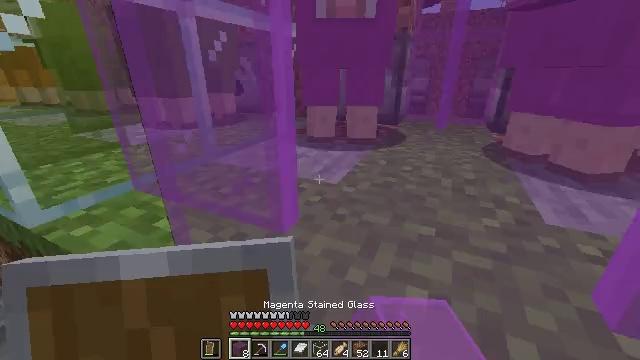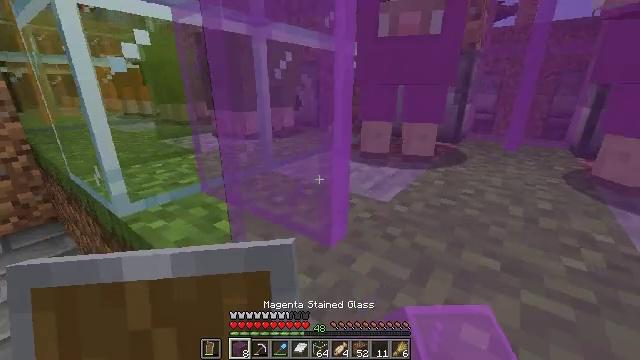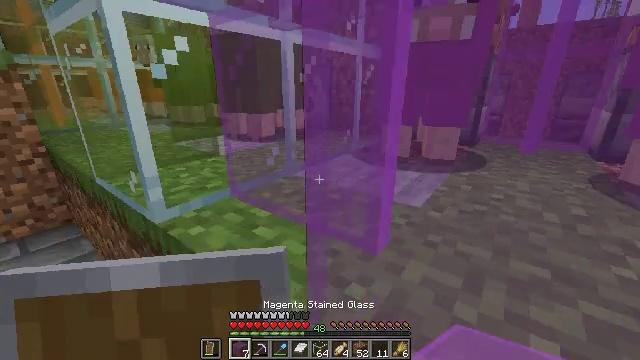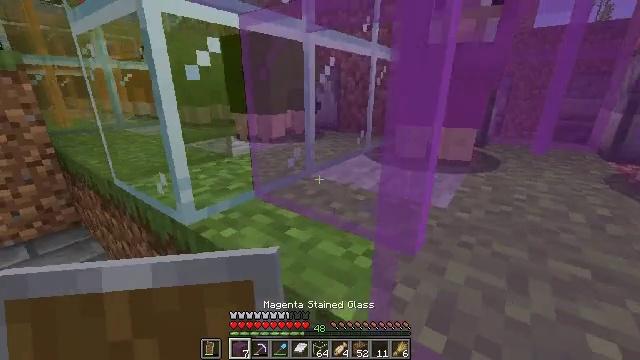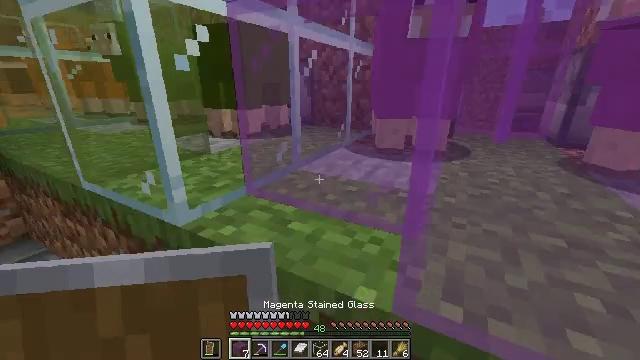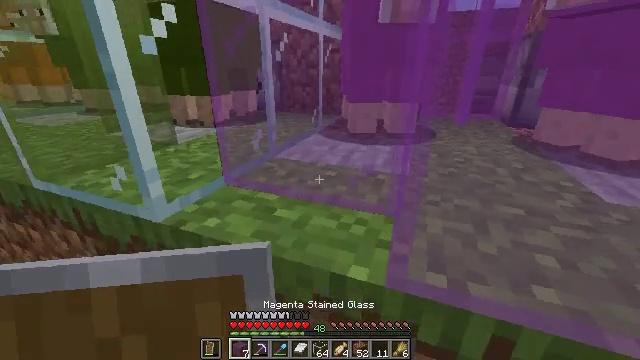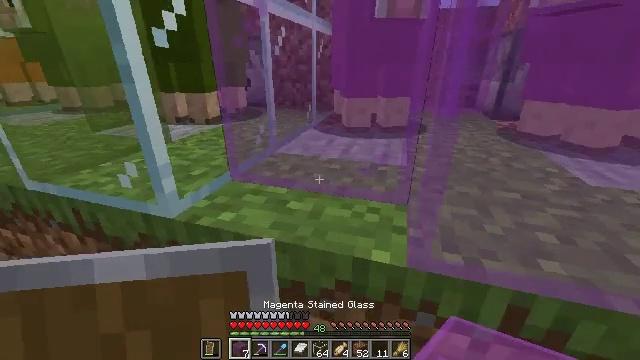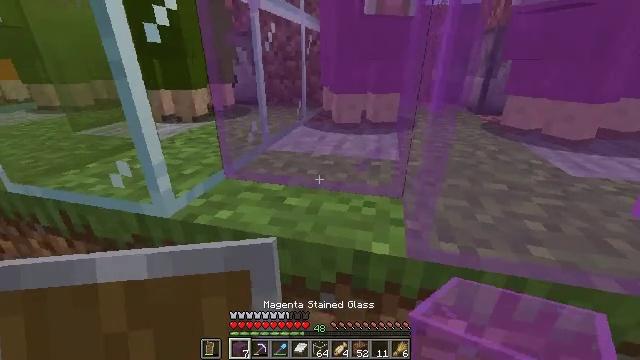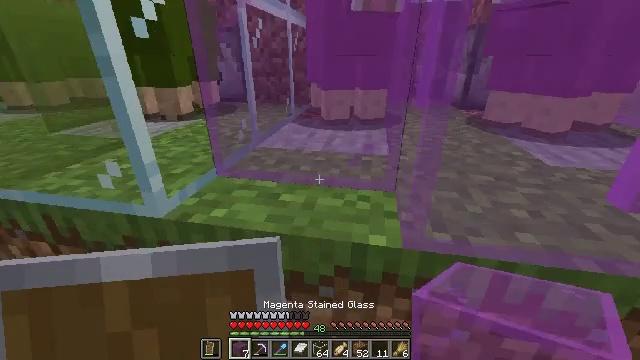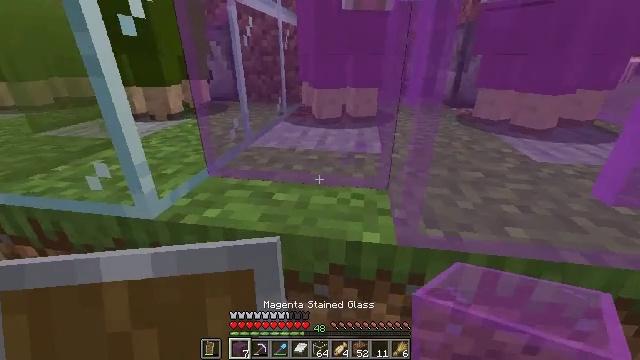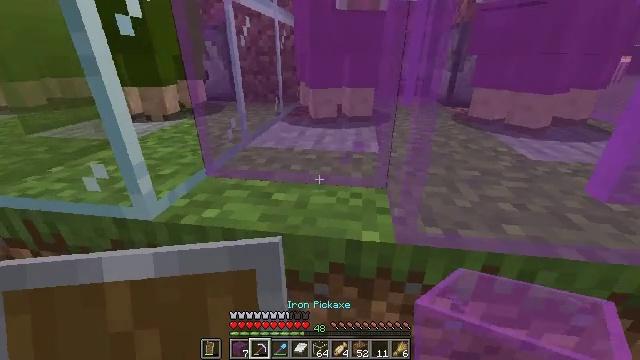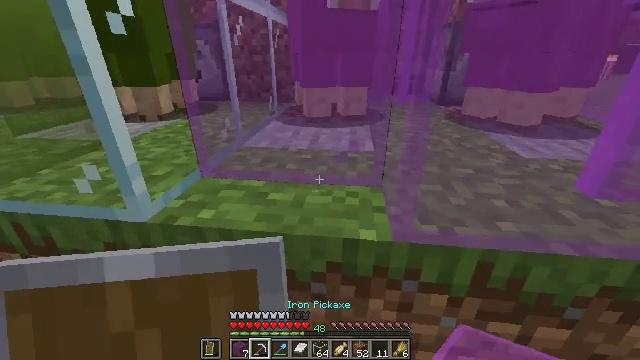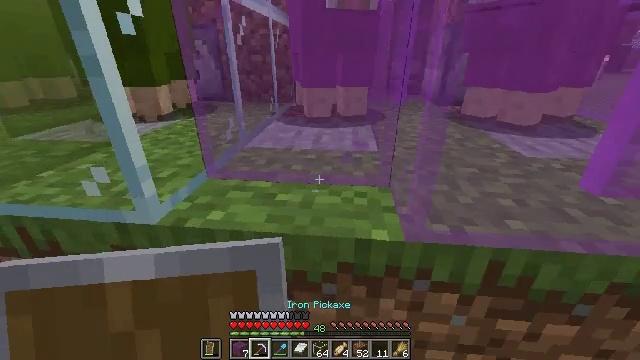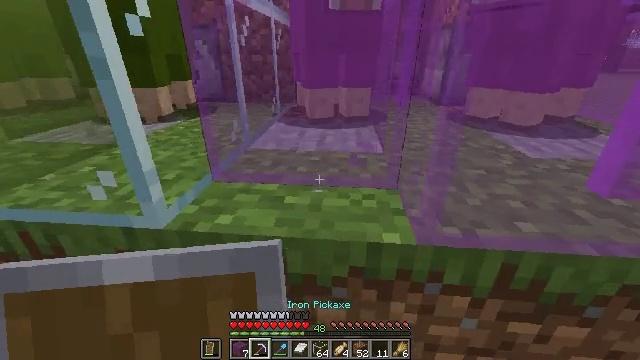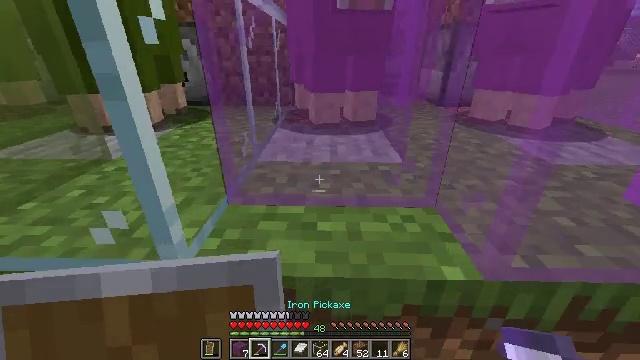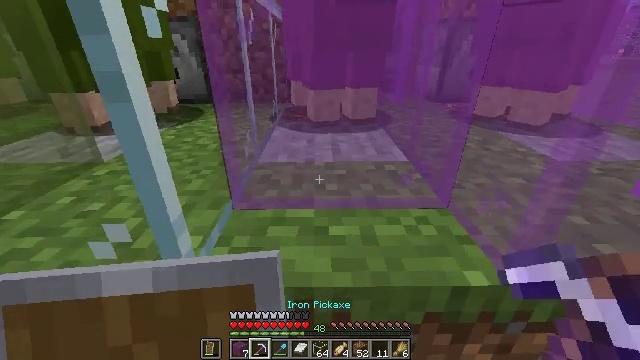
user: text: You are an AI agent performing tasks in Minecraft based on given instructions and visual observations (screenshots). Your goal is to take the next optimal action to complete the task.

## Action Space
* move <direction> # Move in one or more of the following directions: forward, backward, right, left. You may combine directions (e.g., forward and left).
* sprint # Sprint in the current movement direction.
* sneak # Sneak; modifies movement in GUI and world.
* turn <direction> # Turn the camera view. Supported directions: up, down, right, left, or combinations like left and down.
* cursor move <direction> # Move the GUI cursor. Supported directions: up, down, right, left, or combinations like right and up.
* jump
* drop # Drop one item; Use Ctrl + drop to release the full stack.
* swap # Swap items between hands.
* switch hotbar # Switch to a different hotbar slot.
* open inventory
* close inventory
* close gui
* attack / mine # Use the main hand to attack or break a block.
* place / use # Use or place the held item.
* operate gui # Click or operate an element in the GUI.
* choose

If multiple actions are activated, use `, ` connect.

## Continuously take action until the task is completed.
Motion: motion action
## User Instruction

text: Mine magenta stained glass pane carefully.
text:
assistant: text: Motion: move left, turn left and up
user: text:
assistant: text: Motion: move left
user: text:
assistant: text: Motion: move left
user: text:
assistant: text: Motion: move left, turn right and down
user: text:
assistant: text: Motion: turn right and down
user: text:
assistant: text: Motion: turn right
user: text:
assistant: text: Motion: turn right
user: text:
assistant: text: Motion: turn right
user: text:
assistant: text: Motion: turn right
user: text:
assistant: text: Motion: no_op
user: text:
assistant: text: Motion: turn right
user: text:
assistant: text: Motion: move left, turn right
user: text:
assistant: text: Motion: move forward and move left
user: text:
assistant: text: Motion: move forward and move left, turn right
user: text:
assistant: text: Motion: turn right, attack / mine
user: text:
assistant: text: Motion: attack / mine
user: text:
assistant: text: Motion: turn right, attack / mine
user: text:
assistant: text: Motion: turn right, attack / mine
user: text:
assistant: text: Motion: attack / mine
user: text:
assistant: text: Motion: turn right, attack / mine
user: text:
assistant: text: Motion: turn right, attack / mine
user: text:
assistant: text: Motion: turn right, attack / mine
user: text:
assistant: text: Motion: attack / mine
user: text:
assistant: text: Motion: attack / mine
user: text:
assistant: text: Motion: attack / mine
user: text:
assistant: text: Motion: attack / mine
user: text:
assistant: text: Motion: attack / mine
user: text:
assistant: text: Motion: attack / mine
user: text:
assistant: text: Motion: attack / mine
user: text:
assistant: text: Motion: no_op